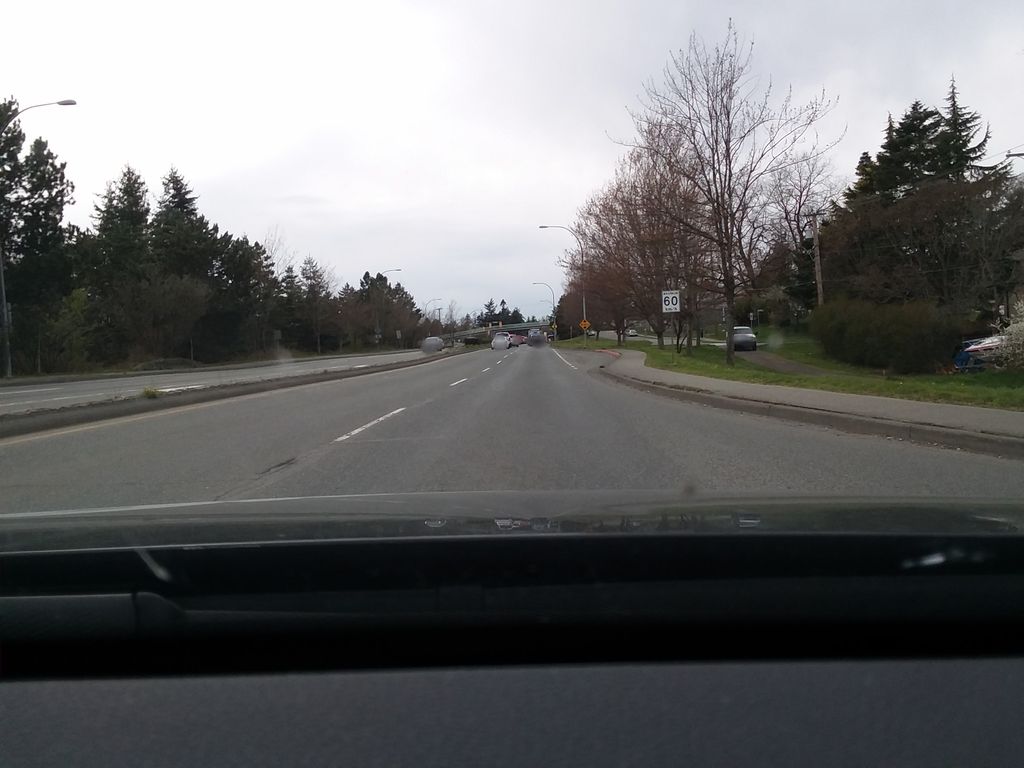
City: victoria